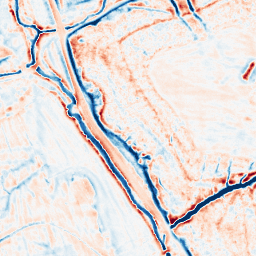
Category: edge_preserving
Decomposition family: bilateral
Decomposition parameters: d: 15
sigma_color: 25
sigma_space: 150
Upsampling method: sinc_hamming
Upsampling parameters: scale: 2
kernel_size: 4
Upsampling scale: 2